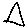
Label: triangle